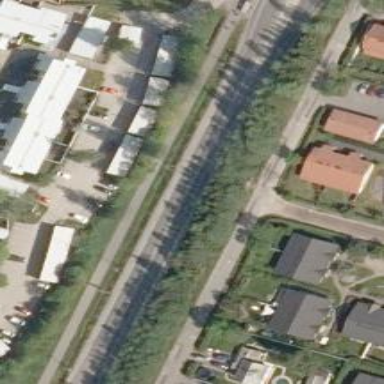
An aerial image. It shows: Asphalt cycleway.